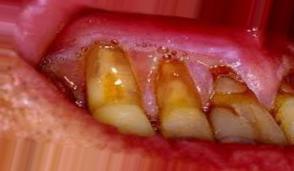
Condition: Tooth Discoloration